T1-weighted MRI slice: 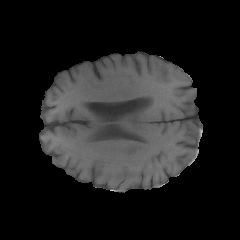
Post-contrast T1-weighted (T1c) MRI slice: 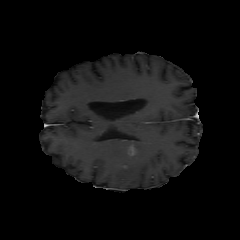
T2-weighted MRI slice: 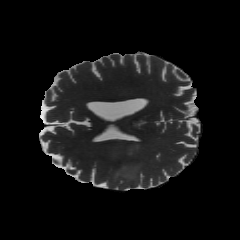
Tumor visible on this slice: yes